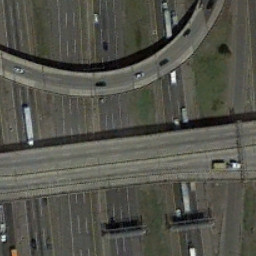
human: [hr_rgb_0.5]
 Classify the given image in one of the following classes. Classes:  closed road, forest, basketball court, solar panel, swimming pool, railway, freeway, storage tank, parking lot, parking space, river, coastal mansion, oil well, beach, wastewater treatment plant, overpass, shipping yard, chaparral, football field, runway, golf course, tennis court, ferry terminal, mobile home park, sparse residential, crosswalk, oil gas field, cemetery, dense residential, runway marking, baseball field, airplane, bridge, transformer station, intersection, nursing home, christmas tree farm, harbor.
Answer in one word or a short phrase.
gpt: overpass